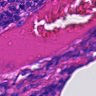
Metastatic tissue present: no